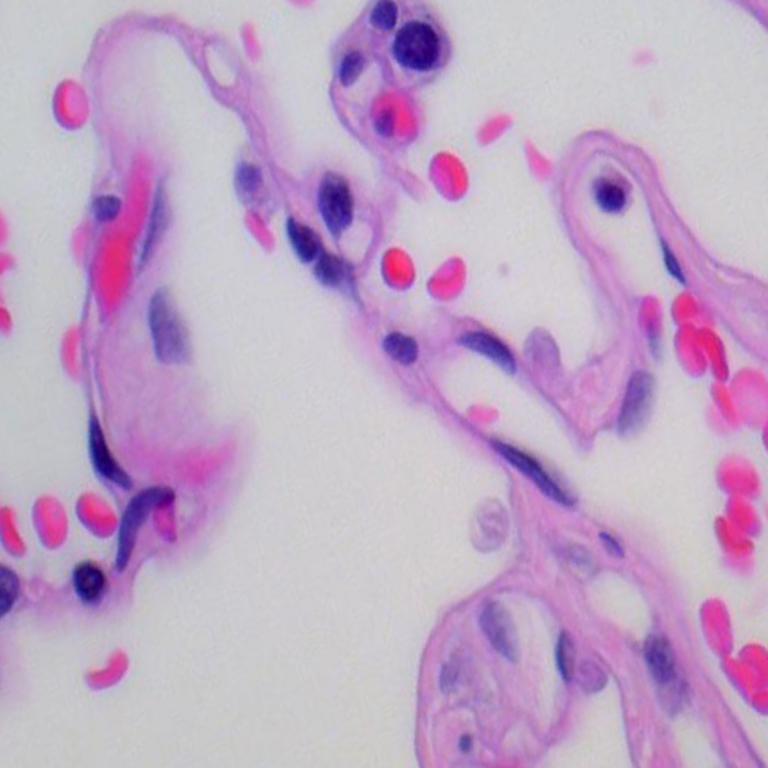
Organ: lung
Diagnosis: benign